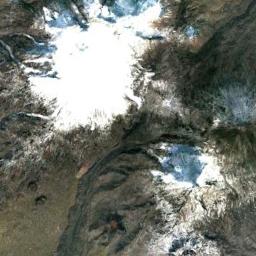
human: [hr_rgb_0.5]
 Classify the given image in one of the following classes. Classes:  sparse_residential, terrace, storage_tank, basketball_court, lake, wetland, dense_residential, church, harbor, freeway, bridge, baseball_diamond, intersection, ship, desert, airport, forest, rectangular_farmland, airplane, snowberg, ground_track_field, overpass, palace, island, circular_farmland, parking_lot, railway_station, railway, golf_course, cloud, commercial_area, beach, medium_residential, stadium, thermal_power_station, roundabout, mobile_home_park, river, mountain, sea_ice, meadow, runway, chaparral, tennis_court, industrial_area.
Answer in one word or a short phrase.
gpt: snowberg